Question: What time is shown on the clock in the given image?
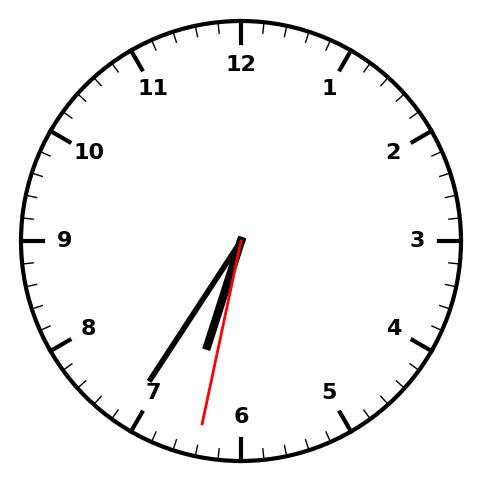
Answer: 06:35:32